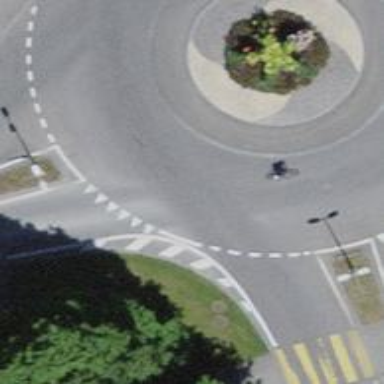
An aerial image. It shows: Secondary road with asphalt surface leading to roundabout.